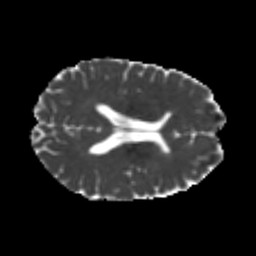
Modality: MD
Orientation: axial
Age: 23
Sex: male
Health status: healthy
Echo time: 0.074 s